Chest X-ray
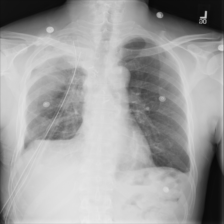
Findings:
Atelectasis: negative
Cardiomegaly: negative
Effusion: negative
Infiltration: negative
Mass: negative
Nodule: negative
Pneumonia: negative
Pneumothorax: negative
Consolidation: negative
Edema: negative
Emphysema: negative
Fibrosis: negative
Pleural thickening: negative
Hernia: negative